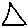
Label: triangle